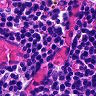
Metastatic tissue present: no